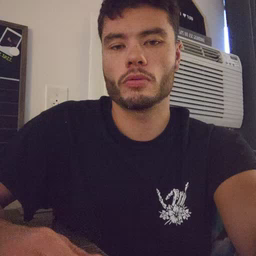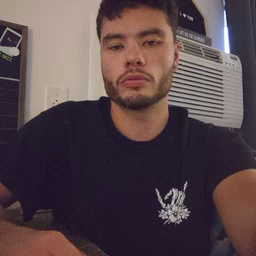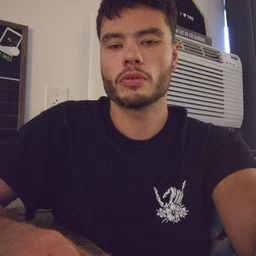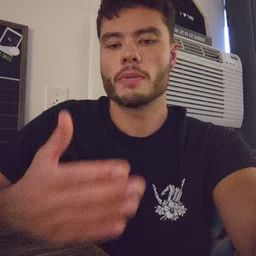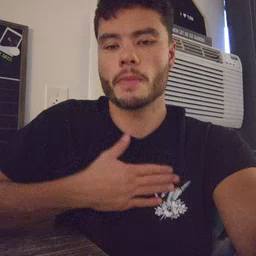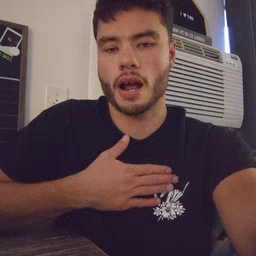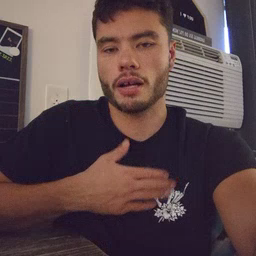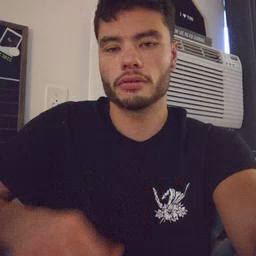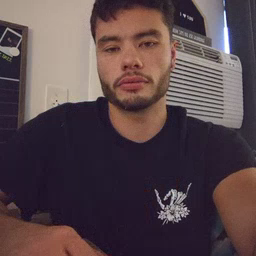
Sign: minemy